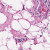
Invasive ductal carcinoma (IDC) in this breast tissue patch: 0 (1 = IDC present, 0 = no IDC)